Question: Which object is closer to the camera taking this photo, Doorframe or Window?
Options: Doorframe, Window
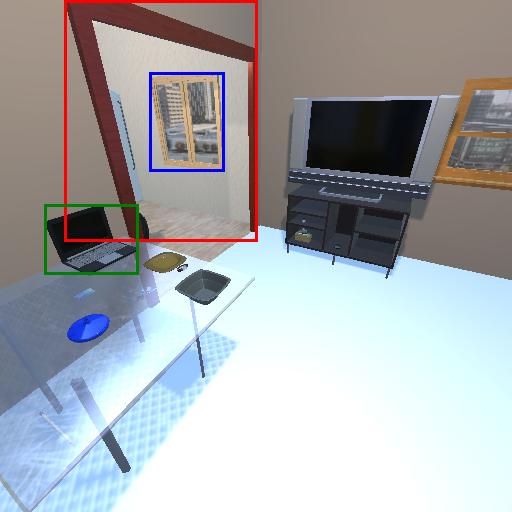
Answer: Doorframe